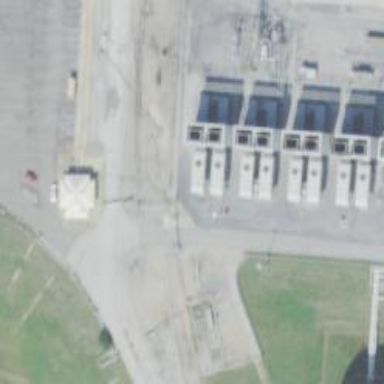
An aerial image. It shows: Gas turbine generator is in use.